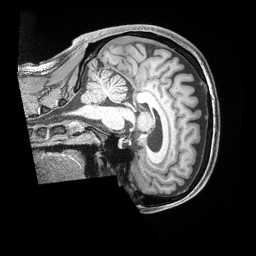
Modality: T1w
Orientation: sagittal
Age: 36
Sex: male
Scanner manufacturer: siemens
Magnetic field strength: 3 T
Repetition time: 2 s
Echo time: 0.00211 s